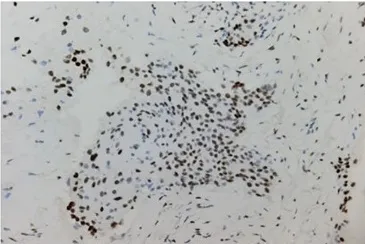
Immunohistochemistry of MMR proteins. MSH6 ; original magnification x200.
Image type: pathology (immunostaining)